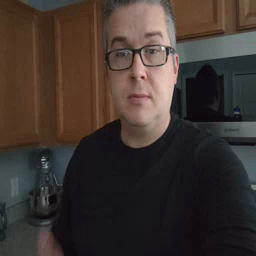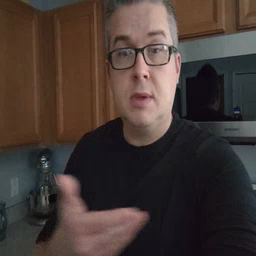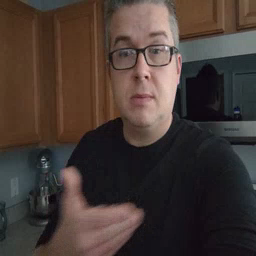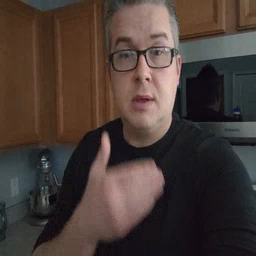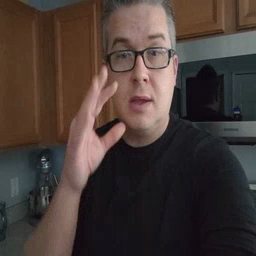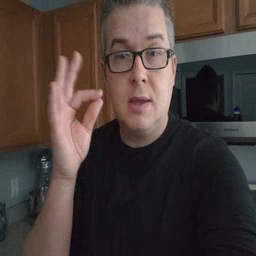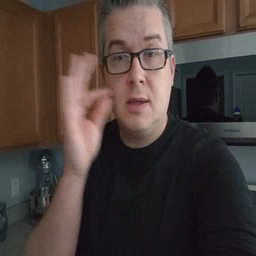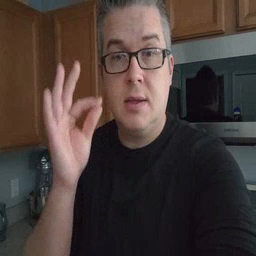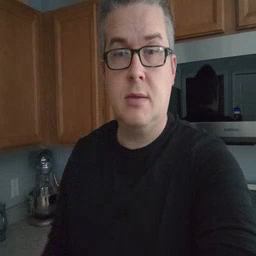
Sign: kitty